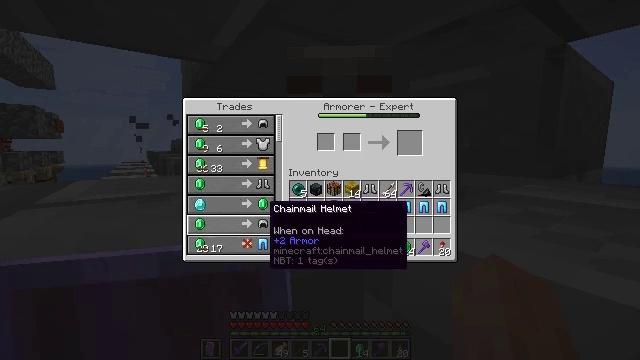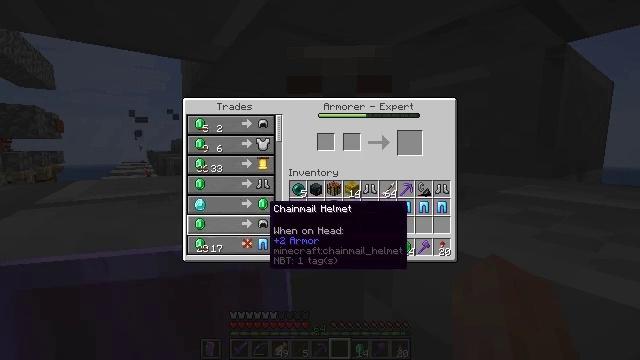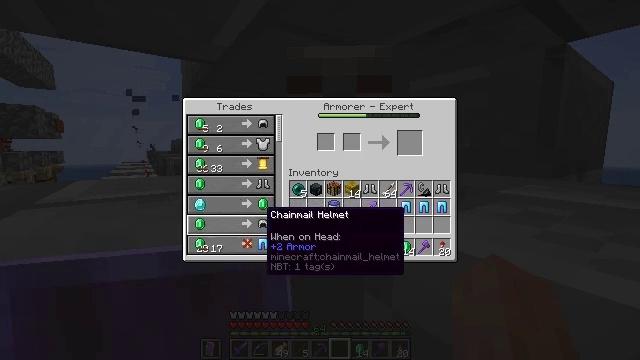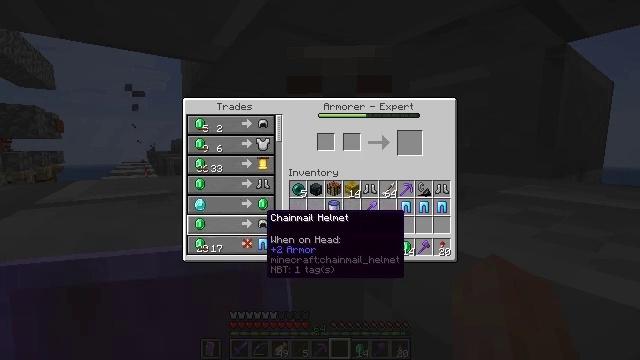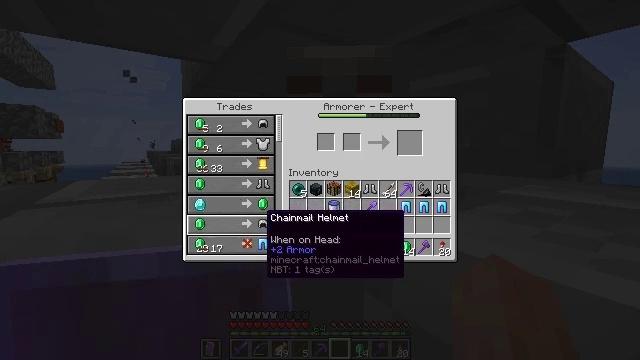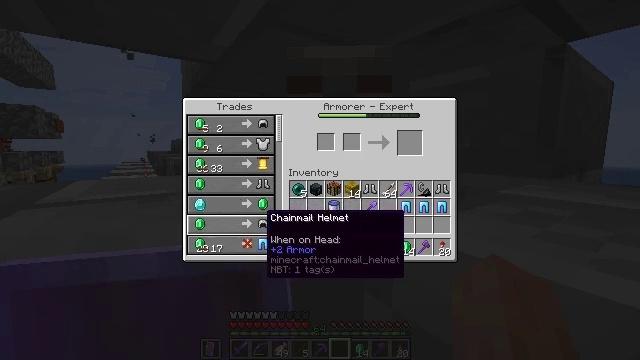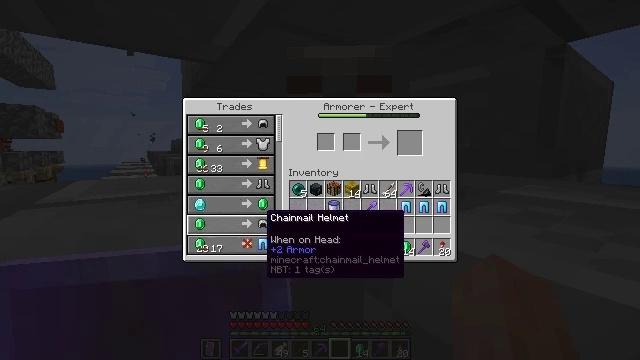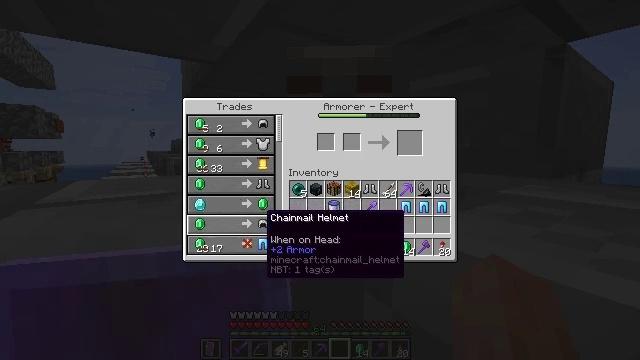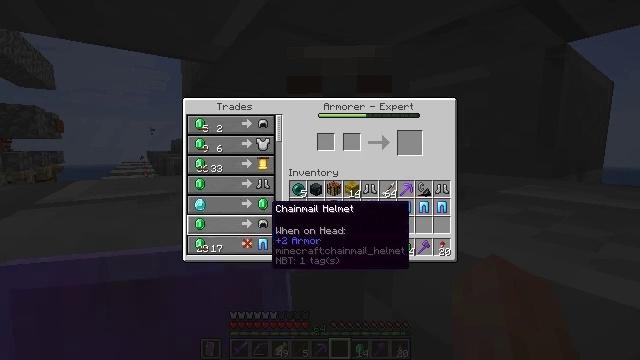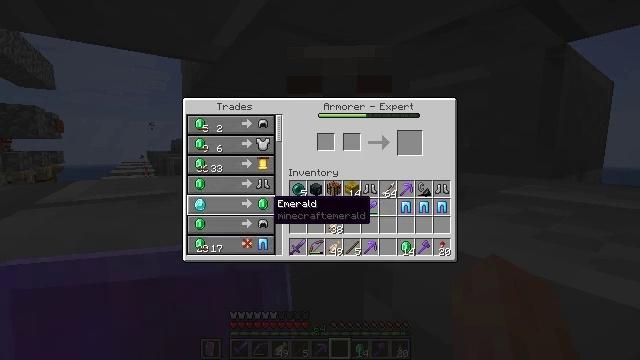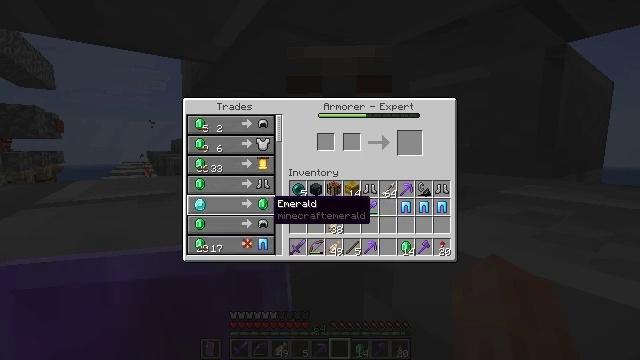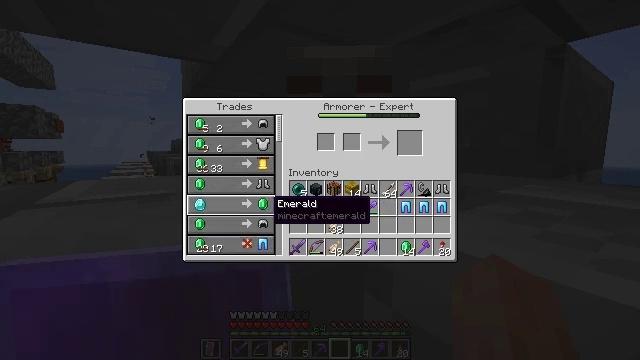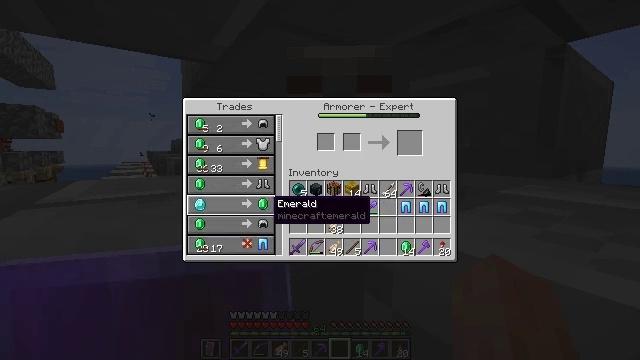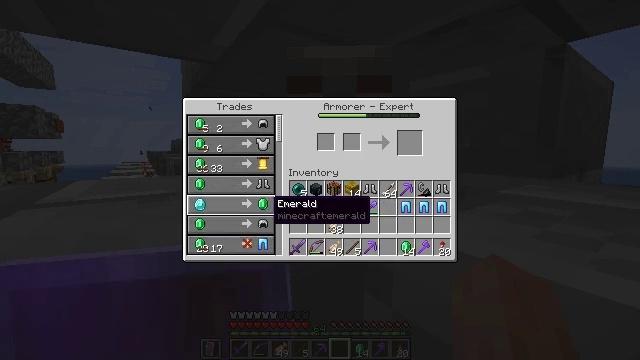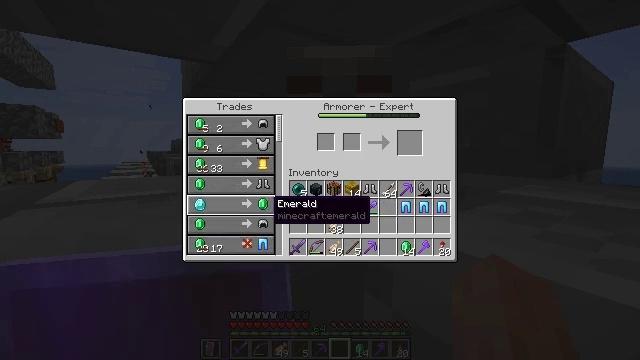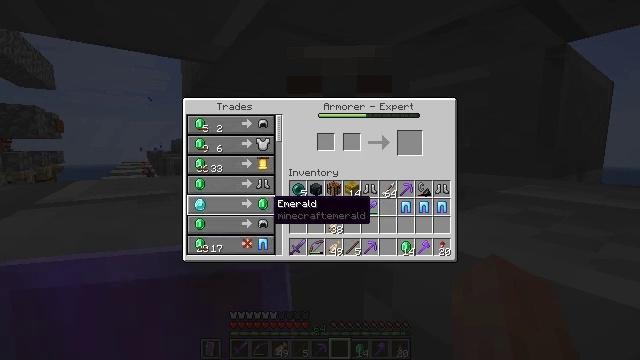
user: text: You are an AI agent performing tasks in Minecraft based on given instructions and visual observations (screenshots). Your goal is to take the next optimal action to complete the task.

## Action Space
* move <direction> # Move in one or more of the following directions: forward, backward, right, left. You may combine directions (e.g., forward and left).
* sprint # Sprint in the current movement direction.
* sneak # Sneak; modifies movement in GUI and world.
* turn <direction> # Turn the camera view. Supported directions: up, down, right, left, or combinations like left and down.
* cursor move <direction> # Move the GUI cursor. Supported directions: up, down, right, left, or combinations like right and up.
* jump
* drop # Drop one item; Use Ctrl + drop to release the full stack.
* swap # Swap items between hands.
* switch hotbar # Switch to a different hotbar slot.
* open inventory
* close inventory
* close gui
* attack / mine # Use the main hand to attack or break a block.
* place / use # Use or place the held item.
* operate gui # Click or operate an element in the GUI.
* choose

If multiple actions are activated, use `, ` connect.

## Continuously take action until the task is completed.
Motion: motion action
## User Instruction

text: Open the crafting table and craft a chainmail helmet.
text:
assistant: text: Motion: no_op
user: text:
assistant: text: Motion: no_op
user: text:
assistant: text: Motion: no_op
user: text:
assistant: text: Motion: no_op
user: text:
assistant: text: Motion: no_op
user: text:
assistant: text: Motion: no_op
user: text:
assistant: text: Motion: no_op
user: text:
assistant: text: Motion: turn up
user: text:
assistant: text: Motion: no_op
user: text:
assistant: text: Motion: no_op
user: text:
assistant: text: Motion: no_op
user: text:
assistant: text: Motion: no_op
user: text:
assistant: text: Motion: no_op
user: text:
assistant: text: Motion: no_op
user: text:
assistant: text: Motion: no_op
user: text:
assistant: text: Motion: no_op
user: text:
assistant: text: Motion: no_op
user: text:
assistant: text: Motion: no_op
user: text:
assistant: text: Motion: no_op
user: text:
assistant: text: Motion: no_op
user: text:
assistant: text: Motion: no_op
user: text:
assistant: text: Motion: attack / mine
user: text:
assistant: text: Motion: attack / mine
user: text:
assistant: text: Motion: attack / mine
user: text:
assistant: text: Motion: no_op
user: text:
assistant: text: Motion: no_op
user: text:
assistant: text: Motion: no_op
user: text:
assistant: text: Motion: no_op
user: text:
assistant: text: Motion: no_op
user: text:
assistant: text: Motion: no_op